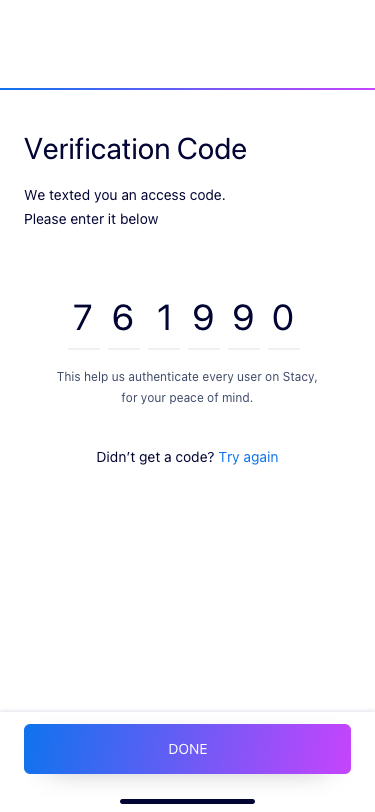
Text in this UI design:
Verification Code
We texted you an access code.
Please enter it below
Didn’t get a code? Try again
This help us authenticate every user on Stacy,
for your peace of mind.
7
6
1
9
9
0